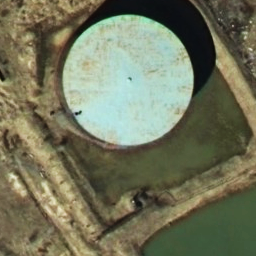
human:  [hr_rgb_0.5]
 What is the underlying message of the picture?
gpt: storage tanks